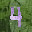
Label: 4